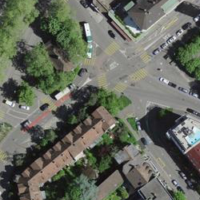
EUNIS habitat code: 54
Species observed at this site:
Pyrausta despicata
Lysimachia nummularia
Hedera helix
Circaea lutetiana
Tanacetum parthenium